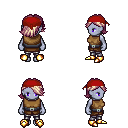
a pixel art fantasy rpg character, female body template, dark elf, purple skin, leather chest armor, metal pants, white blonde swoop hairstyle, red bandana, gold boots, four views (front, back, left, right), 2x2 character sprite sheet, small pixel art, hard edges, no anti-aliasing